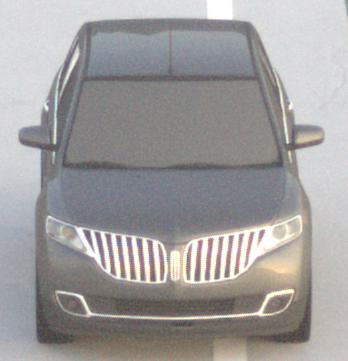
Make: Lincoln
Model: MKX
Detailed model: Gen. 1 CD3
Model produced from: 2010
Model produced until: 2015
Doors: 5
Color: gray
Road condition: dry road
Daytime: sunrise or sunset
Contrast: low contrast